Brain MRI, t2w sequence, axial 2D slice.
Patient: age 33, sex F, weight 95 kg, height 1.95 m
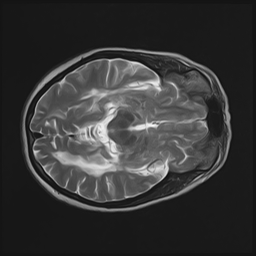